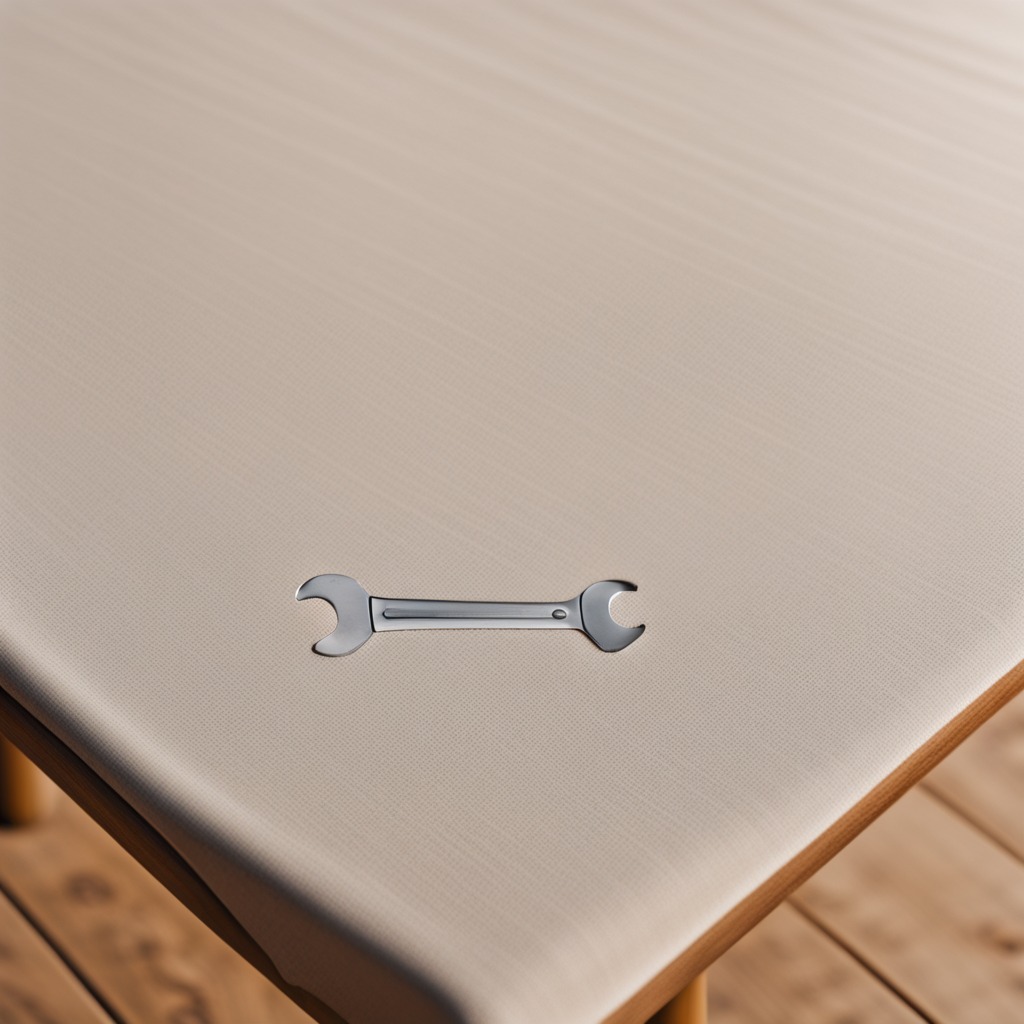
An wrench is lying on a wooden table in an outdoor workshop.